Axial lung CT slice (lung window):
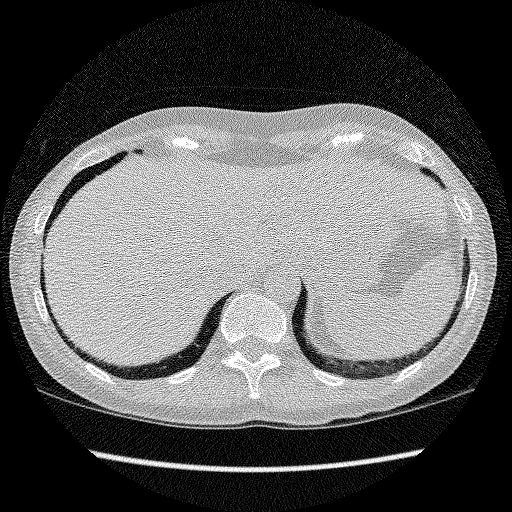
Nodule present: no